Question: I have an LI element "add folder" that uses a css pseudo before element to add a plus, like so:

the LI has a class of "add" and I have jquery that fires when "add" is clicked and CSS on the LI to show a cursor.
Of course, the pseudo element is not active. I realize that pseudo elements are not part of the DOM, but how would you handle this sort of thing (preferably without resorting to an IMG tag) so the words AND the plus mark can be clicked?
Here is the CSS for the plus:
'''
li.add:before {
content: "B";
display: inline-block;
padding: 0 5px;
margin-right: 5px;
background: $orangelight;
}
'''
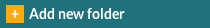
Answer: It works perfectly fine here: <URL>
'''
$("li").on("click", function () {
alert("click");
})
'''